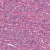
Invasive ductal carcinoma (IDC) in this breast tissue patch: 1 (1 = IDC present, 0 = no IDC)